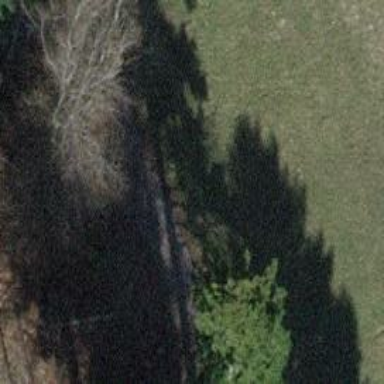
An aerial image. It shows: Path covered with grass.